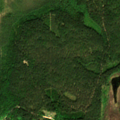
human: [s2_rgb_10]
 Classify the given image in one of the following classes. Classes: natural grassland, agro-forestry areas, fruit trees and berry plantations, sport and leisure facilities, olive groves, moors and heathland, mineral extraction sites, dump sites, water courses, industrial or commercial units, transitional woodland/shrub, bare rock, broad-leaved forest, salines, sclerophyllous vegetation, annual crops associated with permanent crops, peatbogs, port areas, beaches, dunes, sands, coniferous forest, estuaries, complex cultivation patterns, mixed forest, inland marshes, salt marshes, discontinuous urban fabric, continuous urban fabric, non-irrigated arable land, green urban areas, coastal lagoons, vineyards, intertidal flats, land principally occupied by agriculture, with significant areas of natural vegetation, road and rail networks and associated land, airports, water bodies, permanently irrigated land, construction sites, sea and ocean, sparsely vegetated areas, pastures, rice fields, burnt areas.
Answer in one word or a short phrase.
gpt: land principally occupied by agriculture, with significant areas of natural vegetation, broad-leaved forest, coniferous forest, mixed forest, inland marshes, peatbogs